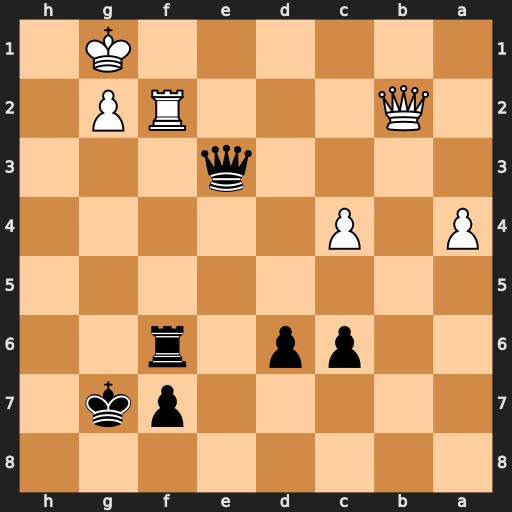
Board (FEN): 8/5pk1/2pp1r2/8/P1P5/4q3/1Q3RP1/6K1
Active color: b
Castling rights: -
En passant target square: -
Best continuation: Qe1+ Rf1 Qxf1+